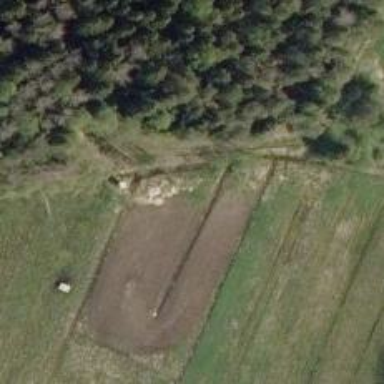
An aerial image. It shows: Hunting stand.